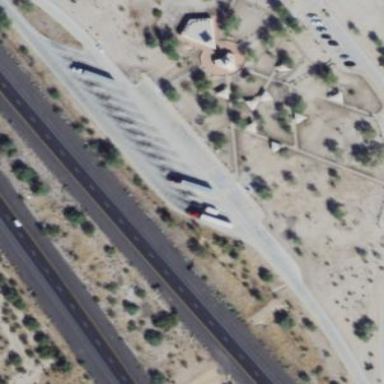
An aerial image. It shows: Rest area along the road.